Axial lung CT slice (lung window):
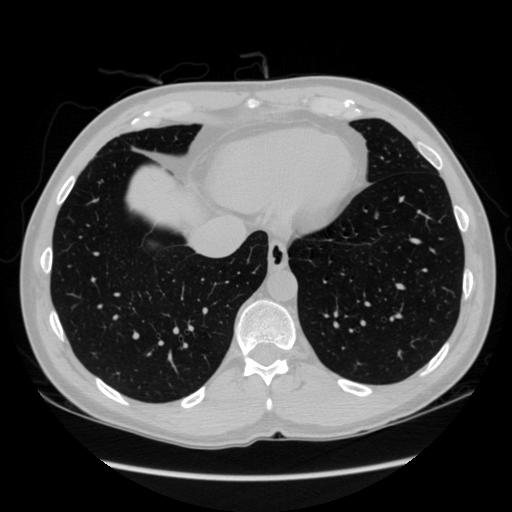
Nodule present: no